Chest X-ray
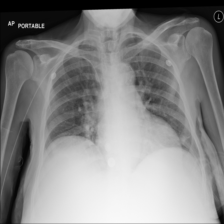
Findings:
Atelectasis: negative
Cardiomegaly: negative
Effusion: negative
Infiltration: negative
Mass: negative
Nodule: negative
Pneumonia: negative
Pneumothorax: negative
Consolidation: negative
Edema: negative
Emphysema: negative
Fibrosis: negative
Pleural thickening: negative
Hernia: negative